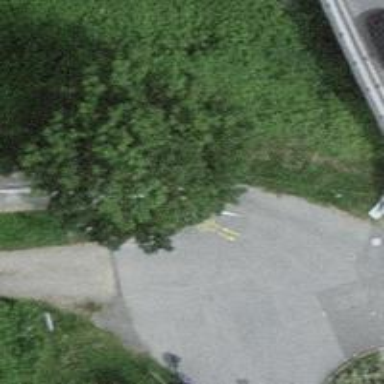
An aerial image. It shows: Bollard barrier.